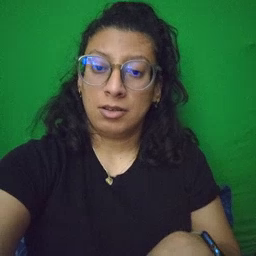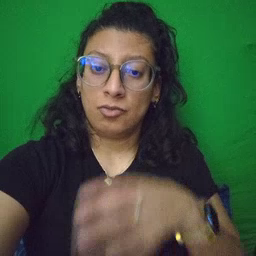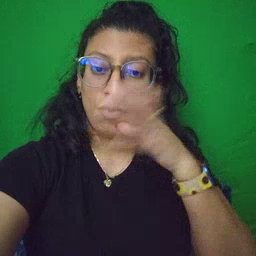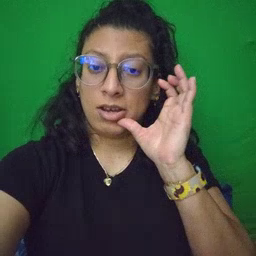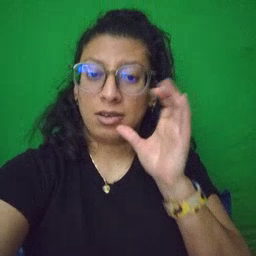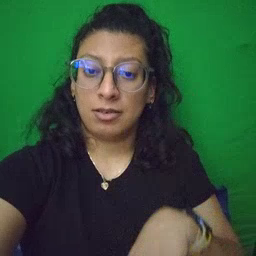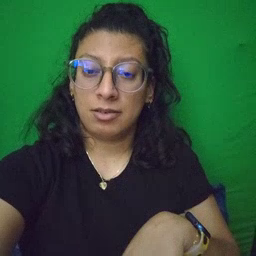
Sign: drink